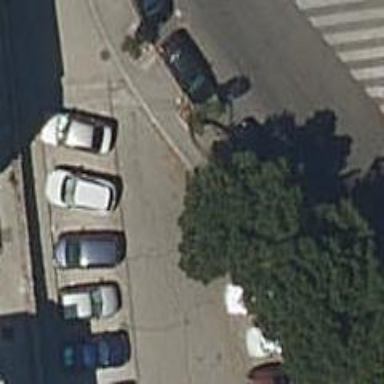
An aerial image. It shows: Sidewalk.